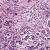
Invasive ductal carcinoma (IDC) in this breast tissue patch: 1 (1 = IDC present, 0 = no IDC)